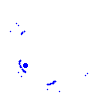
Particle: electron